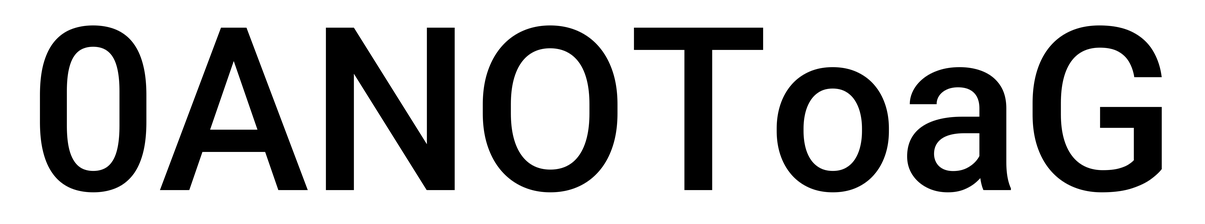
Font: Roboto_Medium